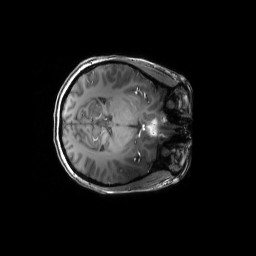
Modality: T1w
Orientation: axial
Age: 27
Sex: female
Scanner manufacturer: siemens
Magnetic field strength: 6.98 T
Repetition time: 2.37 s
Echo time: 0.00231 s